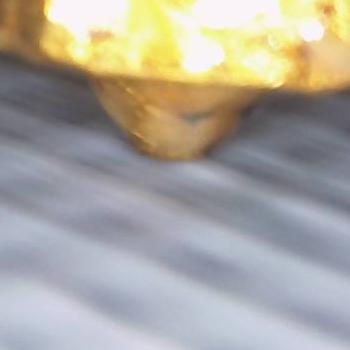
Flow rate: 127%